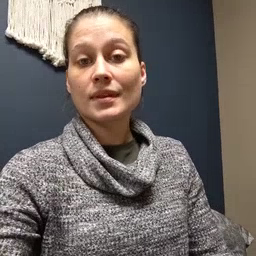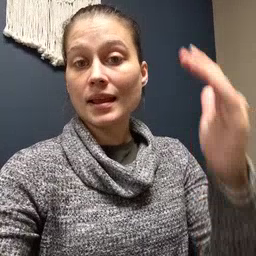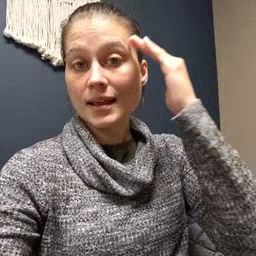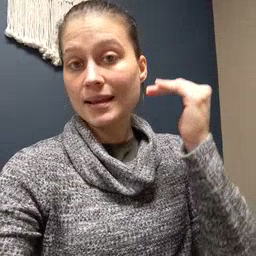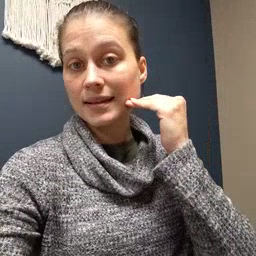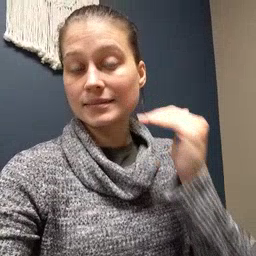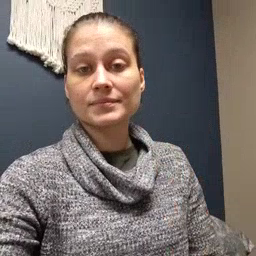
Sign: head